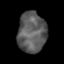
Tissue: skin
Cell type: Epithelial cells
Senescence score: 0.2784
Nuclear area (px): 1132
Mean DAPI intensity: 91.532